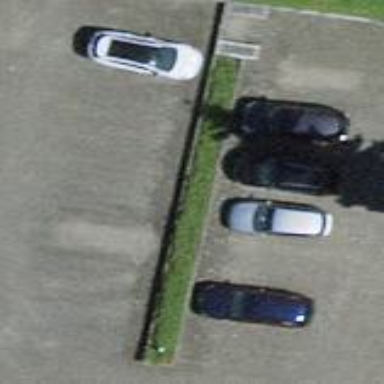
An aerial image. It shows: Street side parking area.